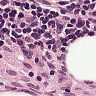
Metastatic tissue present: no